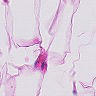
Metastatic tissue present: no